Chest X-ray:
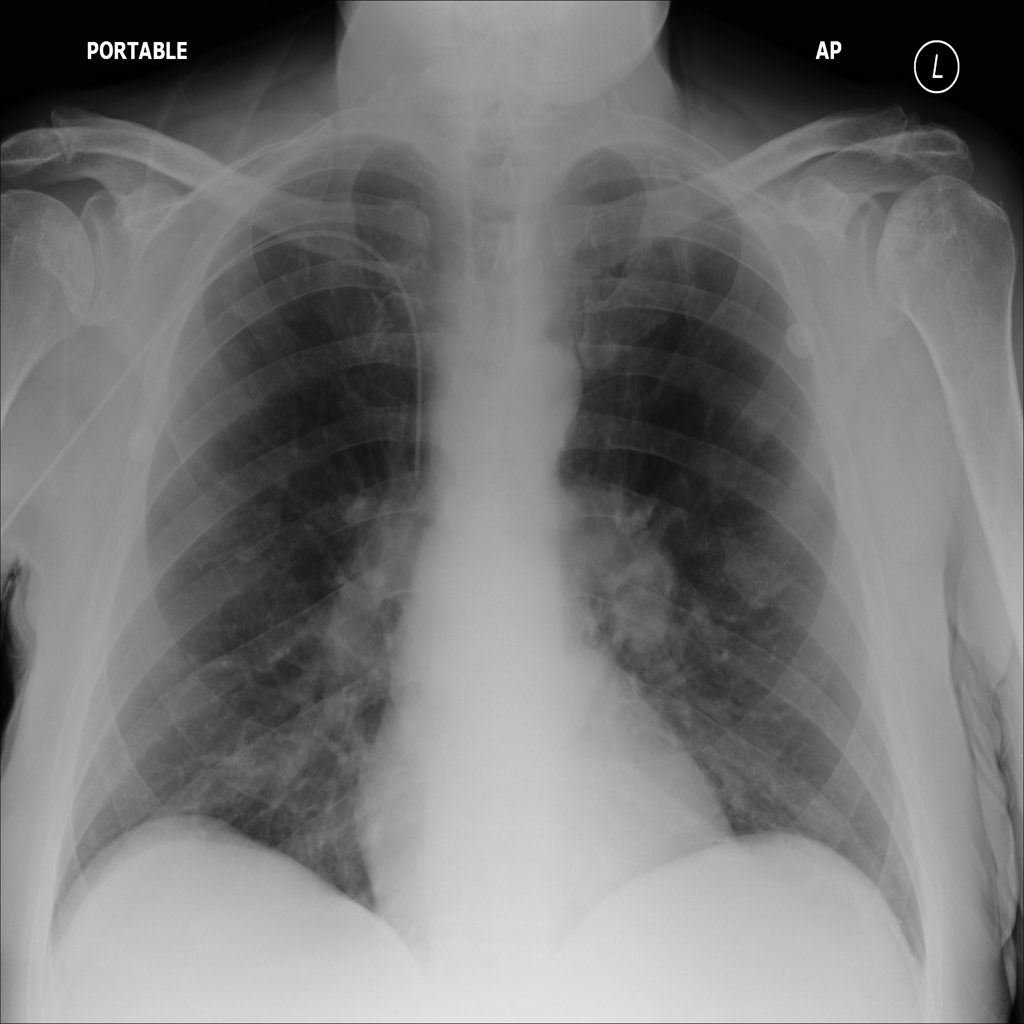
No abnormal finding: yes